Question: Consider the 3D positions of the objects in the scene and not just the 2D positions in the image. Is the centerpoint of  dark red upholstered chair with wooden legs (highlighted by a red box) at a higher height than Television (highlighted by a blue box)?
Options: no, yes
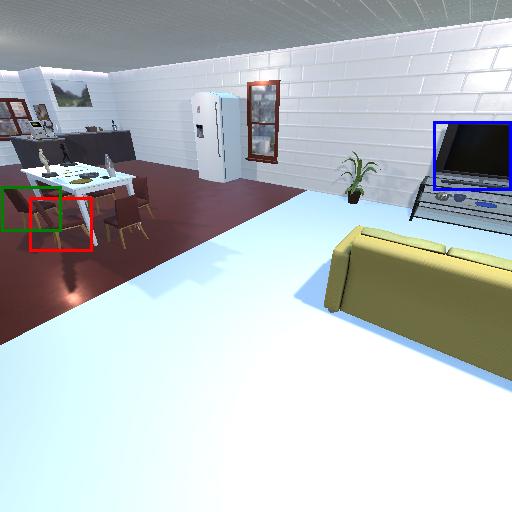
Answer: no